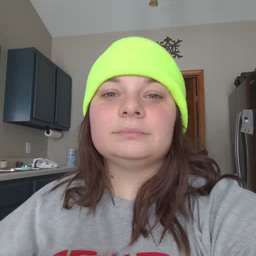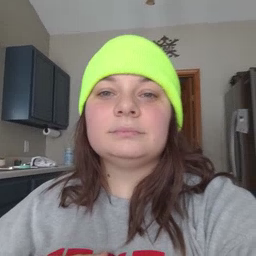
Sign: mouth